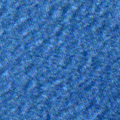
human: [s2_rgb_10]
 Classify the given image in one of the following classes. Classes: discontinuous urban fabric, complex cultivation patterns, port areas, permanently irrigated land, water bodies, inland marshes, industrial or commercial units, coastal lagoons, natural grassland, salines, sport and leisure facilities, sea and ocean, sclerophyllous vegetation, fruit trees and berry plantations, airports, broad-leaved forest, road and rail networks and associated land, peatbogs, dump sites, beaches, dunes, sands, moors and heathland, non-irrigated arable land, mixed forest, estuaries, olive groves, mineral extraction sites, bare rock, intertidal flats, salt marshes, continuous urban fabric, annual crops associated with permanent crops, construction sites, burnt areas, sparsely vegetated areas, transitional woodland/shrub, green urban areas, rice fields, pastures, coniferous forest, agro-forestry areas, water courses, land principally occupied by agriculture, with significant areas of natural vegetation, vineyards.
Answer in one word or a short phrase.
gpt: sea and ocean